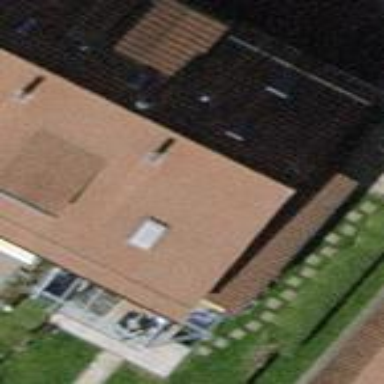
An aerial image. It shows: Terrace building.